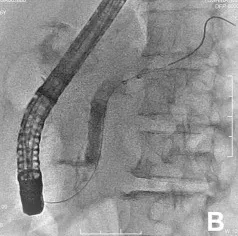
Balloon extraction of the PD stent failed.
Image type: radiology (x_ray)